【题型】填空题　【知识点】平面几何　【难度】easy
如图, 点 \( G \) 是 \( \triangle ABC \) 的重心, \( EF \) 经过点 \( G \), 且 \( EF \parallel BC \), 那么 \( \triangle AEF \) 的周长与 \( \triangle ABC \) 的周长之比为 \underline{\quad\quad}.

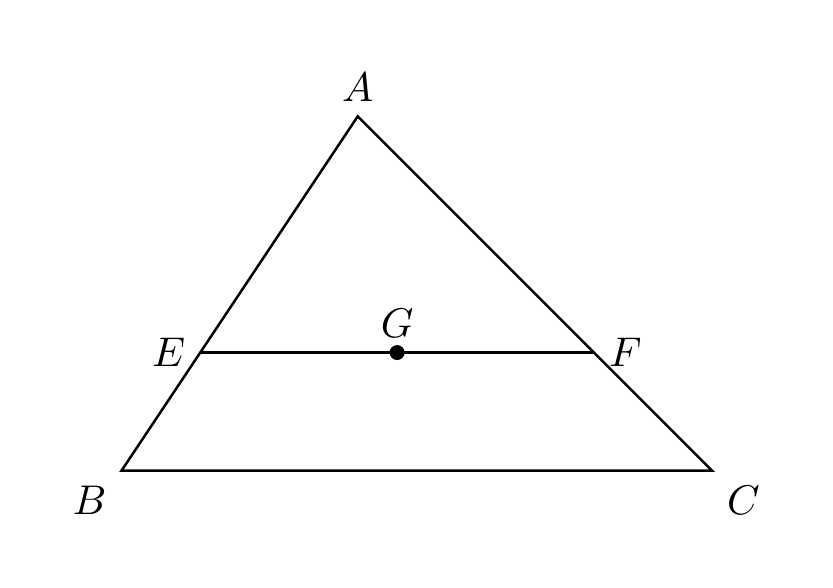
【解答】
【答案】\(\boldsymbol{\frac{2}{3}}\)

\vspace{1em}

【知识点】重心的有关性质、相似三角形的判定与性质综合

\vspace{1em}

【分析】本题考查相似三角形的判定和性质, 重心的性质, 连接 \( AG \) 并延长交 \( BC \) 于点 \( H \), 平行线分线段成比例, 得到 \( \frac{AE}{BE} = \frac{AG}{HG} \), 证明 \( \triangle AEF \sim \triangle ABC \), 利用相似三角形的性质, 进行求解即可.

\vspace{1em}

【详解】解: 连接 \( AG \) 并延长交 \( BC \) 于点 \( H \),

\(\because\) 点 \( G \) 是 \( \triangle ABC \) 的重心,

\(\therefore \frac{AG}{HG} = \frac{2}{1}\),

\(\because EF \parallel BC\),

\(\therefore \frac{AE}{BE} = \frac{AG}{HG} = \frac{2}{1}\), \( \triangle AEF \sim \triangle ABC \),

\(\therefore \frac{AE}{AB} = \frac{2}{3}\),

\(\therefore \triangle AEF \) 的周长与 \( \triangle ABC \) 的周长之比为 \( \frac{AE}{AB} = \frac{2}{3} \);

故答案为: \(\frac{2}{3}\).